Question: I am learning opengl but having problem rendering sphere. I can draw and bind the texture of polygon normally but when I try to use the same method to the sphere drew by triangle strip, it just didn't went well. Part of the texture is broken. (Pic on below)
May I know what did I do wrongly? Sorry if this is an obvious question.
Here are the code of sphere :
(before adding the texture part, the sphere can be displayed normally)
'''
private void drawSphere(GL gl) {
Position spherePosition = state.getSpherePosition();
final float PI = 3.141592f;
gl.glPushMatrix();
if(spheretexture == null){
setSphereTexture();
}
gl.glTranslated(spherePosition.getX(), spherePosition.getY(), spherePosition.getZ());
float[] ambientDiffuse = new float[] {255.0f, 255.0f, 255.0f, 1.0f};
gl.glMaterialfv(GL.GL_FRONT_AND_BACK, GL.GL_AMBIENT_AND_DIFFUSE, ambientDiffuse, 0);
gl.glEnable(GL_BLEND);
gl.glBlendFunc(GL_SRC_ALPHA, GL_ONE_MINUS_SRC_ALPHA);
float x, y, z, alpha, beta; // Storage for coordinates and angles
float radius = 25f;
int gradation = 10;
for (alpha = 0.0f; alpha < PI; alpha += PI / gradation) {
spheretexture.enable();
spheretexture.bind();
gl.glBegin(GL_TRIANGLE_STRIP);
for (beta = 0.0f; beta < 2.01 * PI; beta += PI / gradation) {
x = (float) (radius * Math.cos(beta) * Math.sin(alpha));
y = (float) (radius * Math.sin(beta) * Math.sin(alpha));
z = (float) (radius * Math.cos(alpha));
gl.glTexCoord2f(beta / (2.0f * PI), alpha / PI);
gl.glVertex3f(x, y, z);
x = (float) (radius * Math.cos(beta) * Math.sin(alpha + PI / gradation));
y = (float) (radius * Math.sin(beta) * Math.sin(alpha + PI / gradation));
z = (float) (radius * Math.cos(alpha + PI / gradation));
gl.glTexCoord2f(beta / (2.0f * PI), alpha / PI + 1.0f / gradation);
gl.glVertex3f(x, y, z);
}
gl.glEnd();
spheretexture.disable();
gl.glDisable(GL_BLEND);
gl.glPopMatrix();
}
}
'''
Output picture:
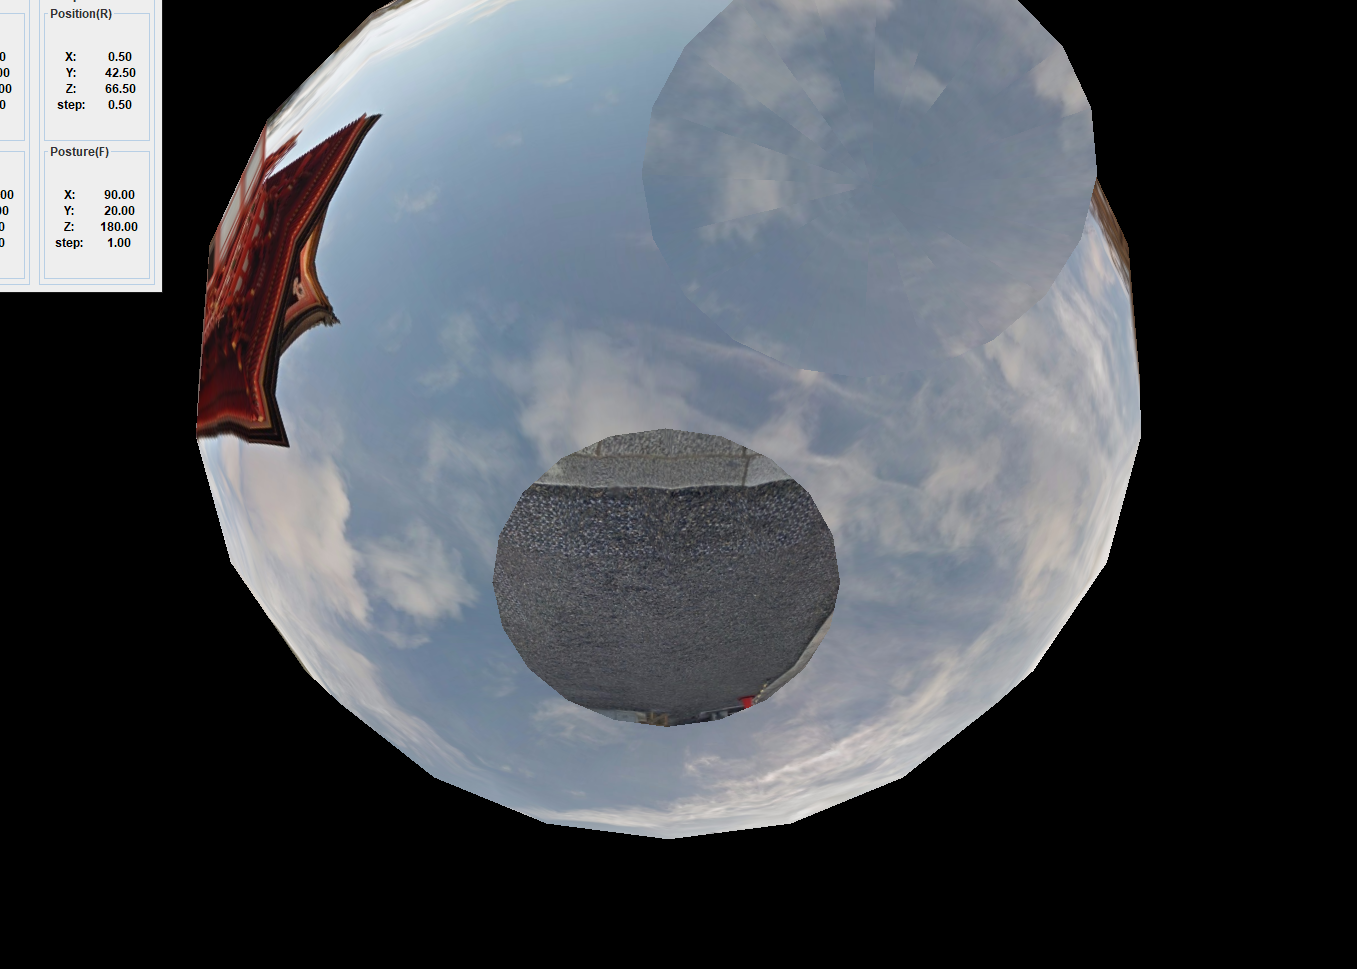
Answer: The major issue is that the top cap of the sphere is drawn twice. That causes <URL>. Note, first it is drawn buy the strip between 'PI-PI/gradation' and 'PI' and then it is drawn by the strip between 'PI' and 'PI+PI/gradation'. That is caused, because the outer loop does one an extra pass. Change it to:
'''
for (alpha = 0.0f; alpha < PI-PI/gradation; alpha += PI / gradation) {
// [...]
}
'''
or even better
'''
for (int i = 0; i < gradation; ++ i ) {
float alpha = PI * (float)i / (float)(gradation);
// [...]
}
'''